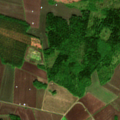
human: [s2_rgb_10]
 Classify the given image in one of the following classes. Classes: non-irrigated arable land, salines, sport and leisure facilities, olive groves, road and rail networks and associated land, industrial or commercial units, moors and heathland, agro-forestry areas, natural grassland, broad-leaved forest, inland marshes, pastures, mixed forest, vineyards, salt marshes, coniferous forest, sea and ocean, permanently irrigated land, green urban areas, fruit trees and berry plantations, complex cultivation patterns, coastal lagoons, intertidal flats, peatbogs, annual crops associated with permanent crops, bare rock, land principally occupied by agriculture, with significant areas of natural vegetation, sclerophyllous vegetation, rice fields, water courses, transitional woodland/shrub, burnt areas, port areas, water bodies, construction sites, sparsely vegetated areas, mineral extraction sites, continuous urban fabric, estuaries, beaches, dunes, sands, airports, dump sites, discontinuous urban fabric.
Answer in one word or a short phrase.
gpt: non-irrigated arable land, coniferous forest, mixed forest, transitional woodland/shrub